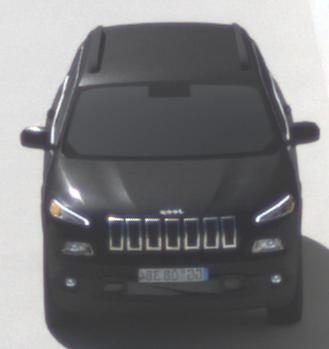
Make: Jeep
Model: Cherokee 3.2 V6 Pentastar
Detailed model: Cherokee (KL)
Model produced from: 2014/07
Model produced until: 2015/07
Doors: 5
Color: black
Road condition: dry road
Daytime: morning or afternoon
Contrast: high contrast